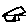
Label: house